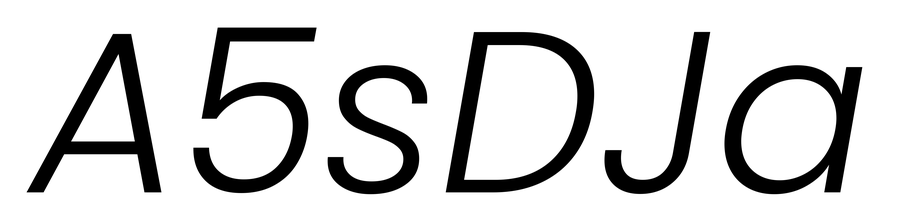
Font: Poppins-LightItalic